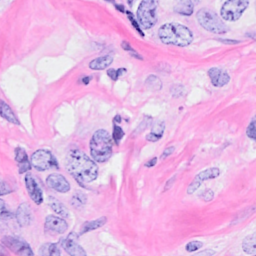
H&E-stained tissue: Breast